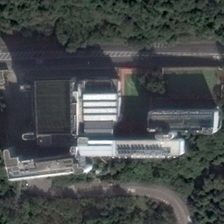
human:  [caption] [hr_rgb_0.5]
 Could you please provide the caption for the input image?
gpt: many green trees are around a school with several buildings .

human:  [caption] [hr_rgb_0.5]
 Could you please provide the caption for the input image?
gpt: many green trees are around a school with several buildings .

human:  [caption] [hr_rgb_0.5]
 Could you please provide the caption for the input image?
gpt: many green trees are around a school with several buildings .

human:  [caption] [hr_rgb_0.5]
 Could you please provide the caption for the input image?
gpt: many green trees are around a school with several buildings .

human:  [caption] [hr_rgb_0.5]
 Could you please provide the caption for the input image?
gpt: many green trees are around a school with several buildings .